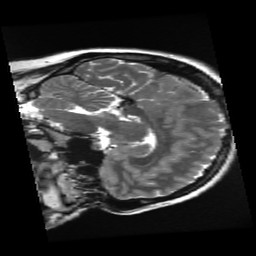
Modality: T2w
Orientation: sagittal
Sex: female
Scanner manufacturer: ge
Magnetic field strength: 3 T
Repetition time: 5 s
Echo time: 0.101 s